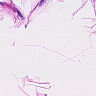
Metastatic tissue present: no